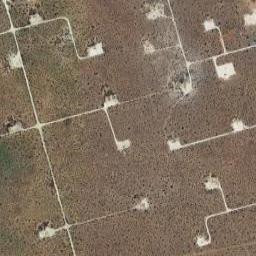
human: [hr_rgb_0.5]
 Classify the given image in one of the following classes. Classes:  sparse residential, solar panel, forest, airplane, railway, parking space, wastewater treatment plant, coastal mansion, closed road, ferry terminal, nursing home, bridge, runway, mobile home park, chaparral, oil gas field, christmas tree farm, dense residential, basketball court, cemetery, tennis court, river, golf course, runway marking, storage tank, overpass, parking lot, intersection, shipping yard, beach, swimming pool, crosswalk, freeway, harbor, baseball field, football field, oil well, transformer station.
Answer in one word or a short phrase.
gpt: oil gas field